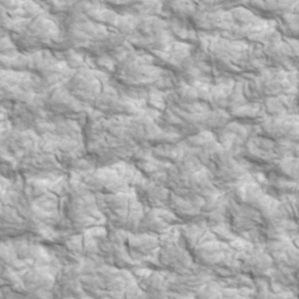
Label: non_frost